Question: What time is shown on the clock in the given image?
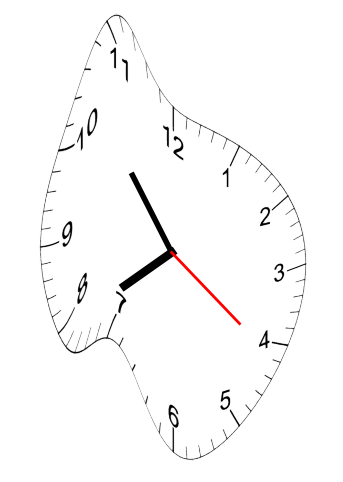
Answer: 07:53:21